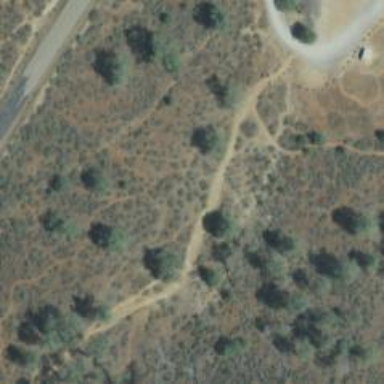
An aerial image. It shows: Path.